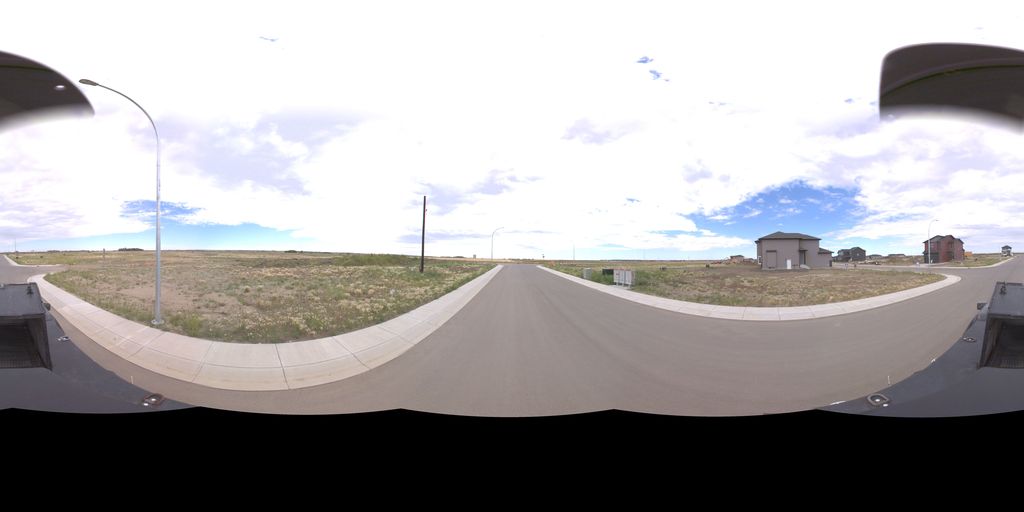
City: saskatoon